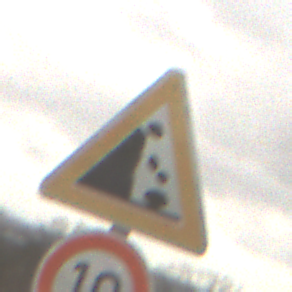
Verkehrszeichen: SteinschlagLinks
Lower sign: Geschwindigkeit10
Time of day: Midday
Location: Outdoor (Nature)
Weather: Overcast
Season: NotSpecified
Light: Natural